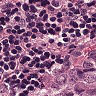
Metastatic tissue present: yes